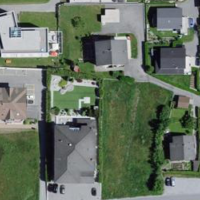
EUNIS habitat code: 54
Species observed at this site:
Acer pseudoplatanus